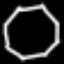
Label: octagon